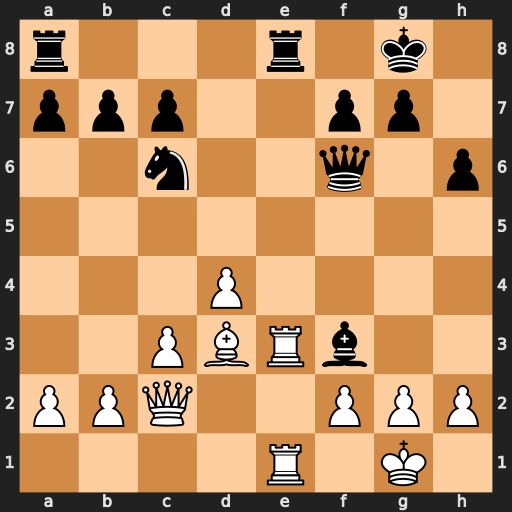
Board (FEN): r3r1k1/ppp2pp1/2n2q1p/8/3P4/2PBRb2/PPQ2PPP/4R1K1
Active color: w
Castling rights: -
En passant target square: -
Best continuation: Rxe8+ Rxe8 Rxe8#